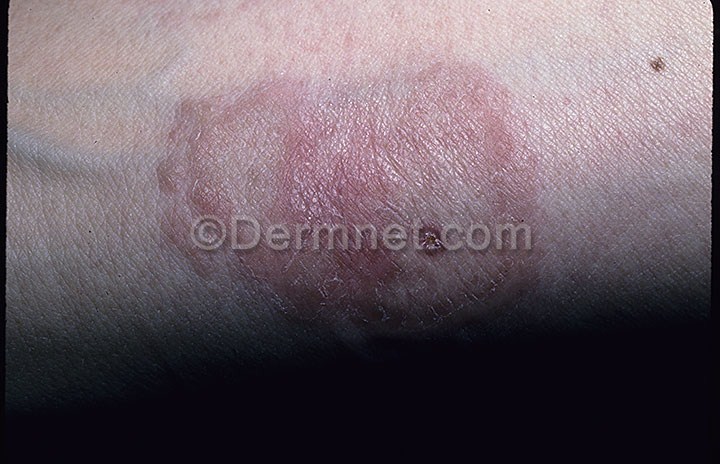
Disease: Tinea Ringworm Candidiasis and other Fungal Infections